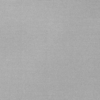
Label: dusty